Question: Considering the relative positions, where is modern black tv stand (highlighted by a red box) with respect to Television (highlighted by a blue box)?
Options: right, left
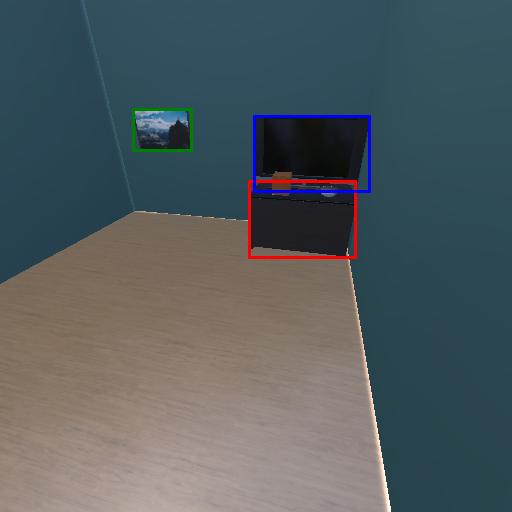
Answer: right